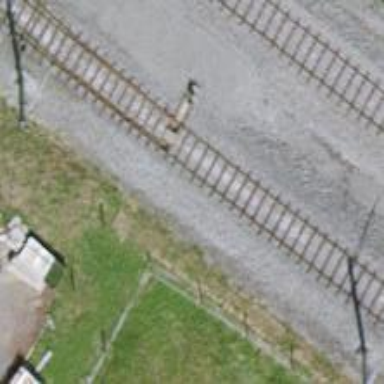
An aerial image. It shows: Siding railway track with electrified contact line.